Question: How can I make layout "almost fullscreen" ? I mean I dont want there that Icon and app name ("Tests"). I just want to show the top area with battery and signal status and be able to draw whatever I want to rest of the screen
Image is from Eclipse "Graphical layout" 3.2in HVGA slider (ADP1) - portrait

I tried to make my layout to fill parent and delete everything else but that icon and text is still there
'''
<?xml version="1.0" encoding="utf-8"?>
<RelativeLayout
xmlns:android="http://schemas.android.com/apk/res/android"
android:layout_width="match_parent"
android:layout_height="match_parent"
android:background="#131325"
>
</RelativeLayout>
'''
'''
<?xml version="1.0" encoding="utf-8"?>
<manifest xmlns:android="http://schemas.android.com/apk/res/android"
package="myTests.homeSpace"
android:versionCode="1"
android:versionName="1.0" >
<uses-sdk android:minSdkVersion="15" />
<application
android:icon="@drawable/ic_launcher"
android:label="@string/app_name" >
<activity
android:name=".TestsActivity"
android:label="@string/app_name" >
<intent-filter>
<action android:name="android.intent.action.MAIN" />
<category android:name="android.intent.category.LAUNCHER" />
</intent-filter>
</activity>
<activity
android:name=".screen1" >
<intent-filter>
<action android:name="android.intent.action.MAIN" />
<category android:name="android.intent.category.LAUNCHER" />
</intent-filter>
</activity>
</application>
</manifest>
'''
Thank you
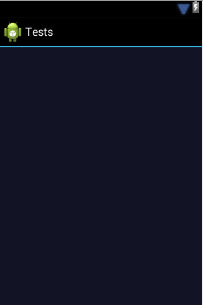
Answer: For removing the image and Title you've to use the 'Theme' Try below code into your 'AndroidManifest.xml'-
'''
<?xml version="1.0" encoding="utf-8"?>
<manifest xmlns:android="http://schemas.android.com/apk/res/android"
package="myTests.homeSpace"
android:versionCode="1"
android:versionName="1.0" >
<uses-sdk android:minSdkVersion="15" />
<application
android:icon="@drawable/ic_launcher" android:theme="@android:style/Theme.NoTitleBar"
android:label="@string/app_name" >
<activity
android:name=".TestsActivity" android:theme="@android:style/Theme.NoTitleBar"
android:label="@string/app_name" >
<intent-filter>
<action android:name="android.intent.action.MAIN" />
<category android:name="android.intent.category.LAUNCHER" />
</intent-filter>
</activity>
<activity
android:name=".screen1" android:theme="@android:style/Theme.NoTitleBar">
<intent-filter>
<action android:name="android.intent.action.MAIN" />
<category android:name="android.intent.category.LAUNCHER" />
</intent-filter>
</activity>
</application>
</manifest>
'''
Have a look at <URL> You can do this by programmatically also with below code.
'''
@Override
public void onCreate(Bundle savedInstanceState)
{
super.onCreate(savedInstanceState);
requestWindowFeature(Window.FEATURE_NO_TITLE);
setContentView(R.layout.main);
}
'''
You've to use the 'requestWindowFeature(Window.FEATURE_NO_TITLE);' before calling the 'setContentView(R.layout.main);' only. If you want to use this for all your activities, then you've to give this each activites before 'setContentView(R.layout.main);' method.